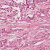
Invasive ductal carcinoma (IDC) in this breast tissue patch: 1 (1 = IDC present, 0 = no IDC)